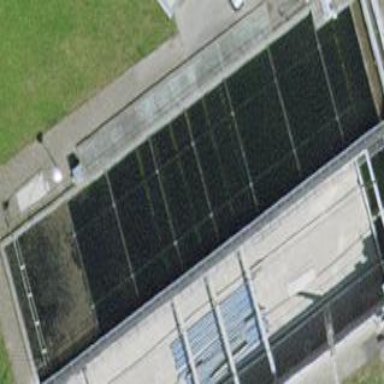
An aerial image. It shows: Image of wastewater.